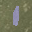
Label: 1